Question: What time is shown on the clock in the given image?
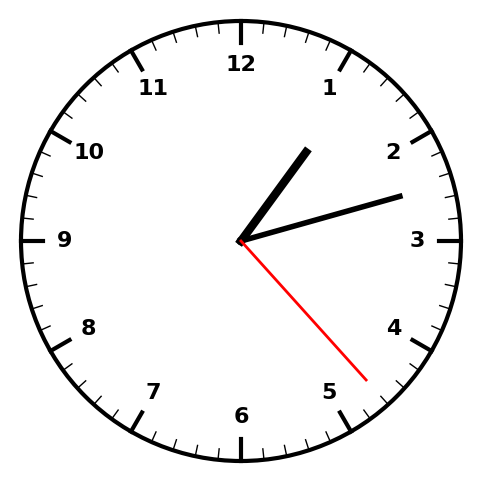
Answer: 01:12:23